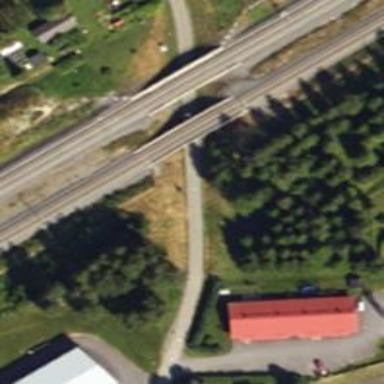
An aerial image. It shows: Bridge with railway tracks. The electrified line has continuous contact line.